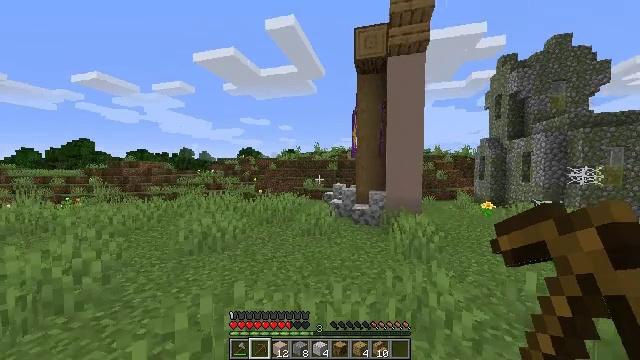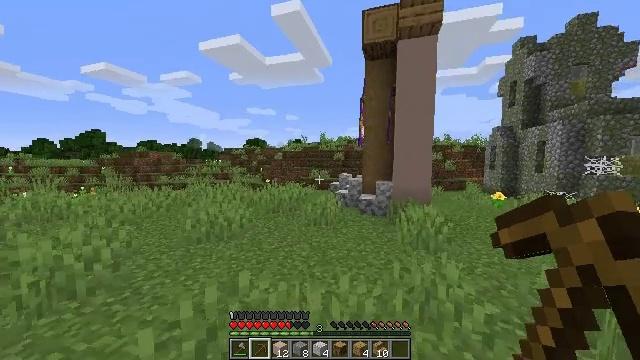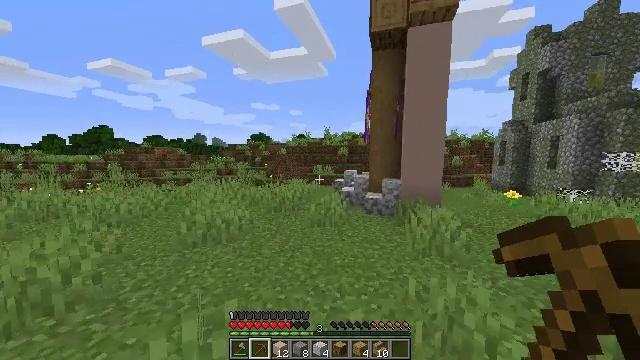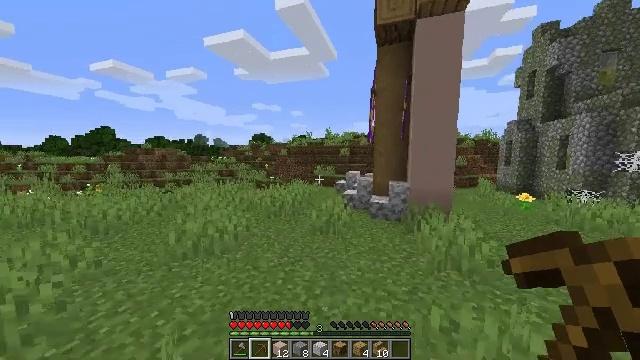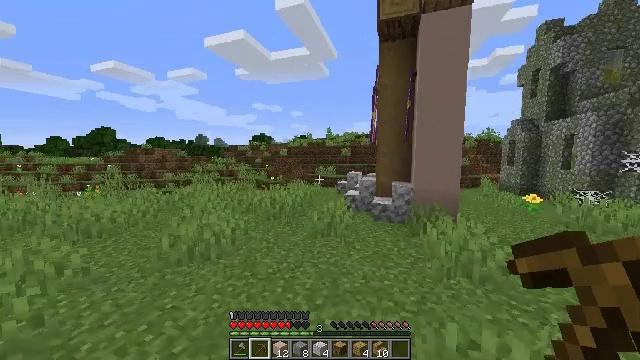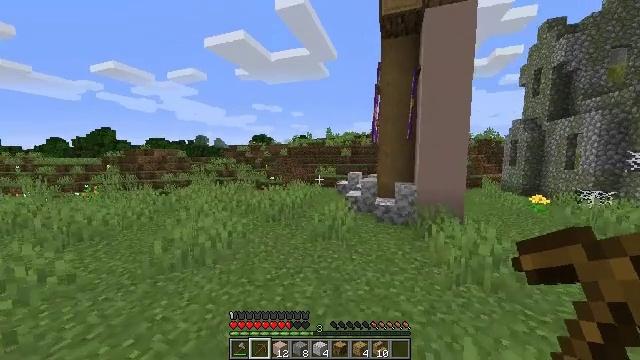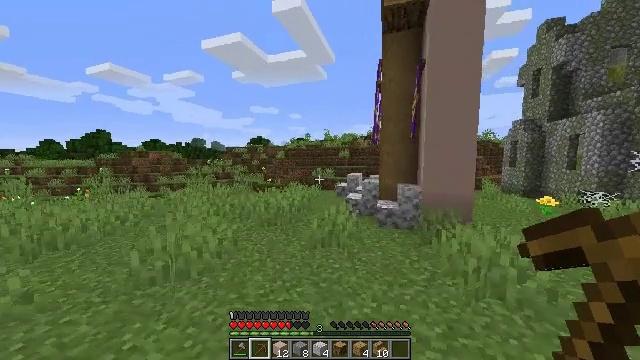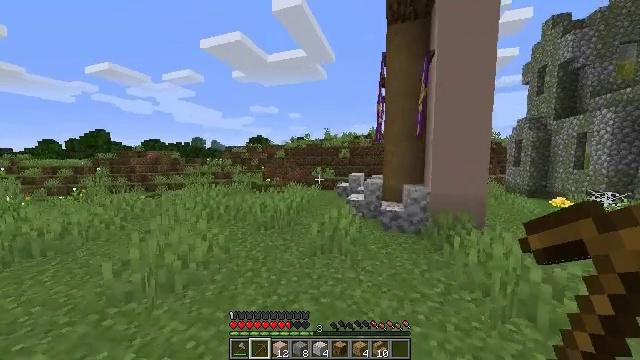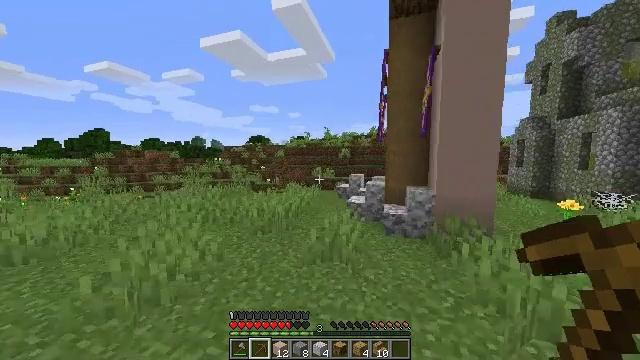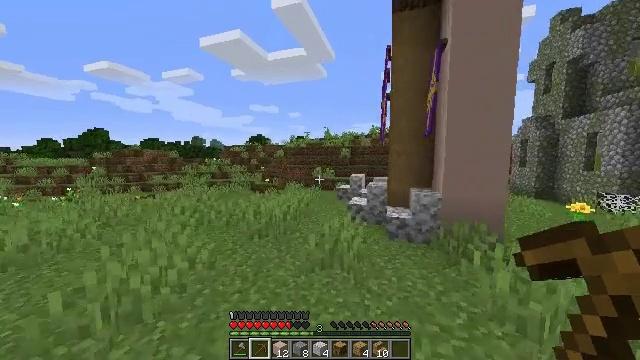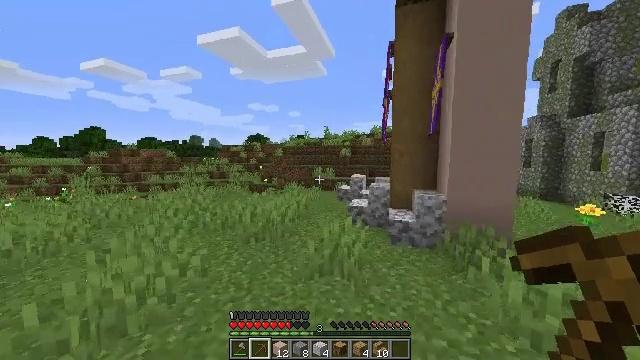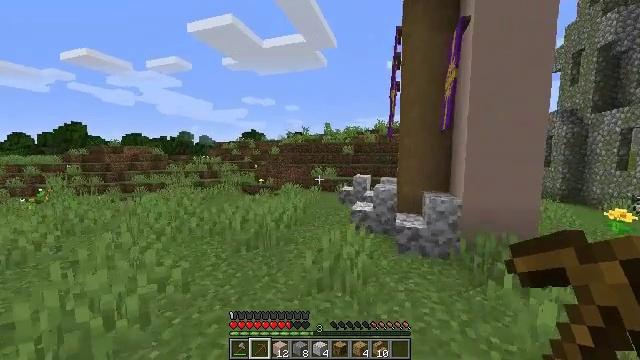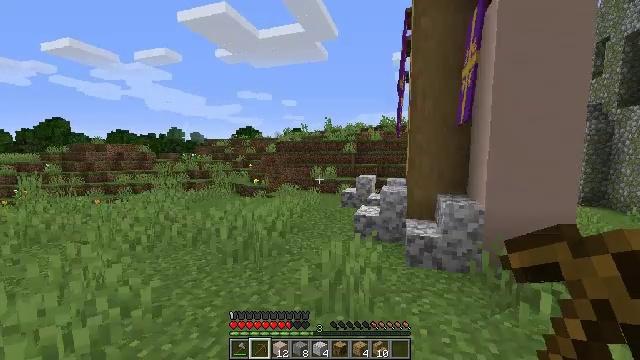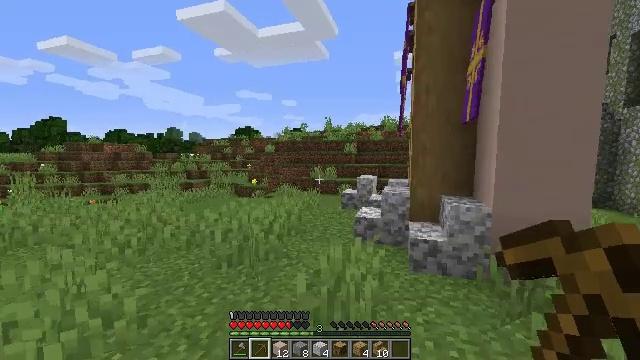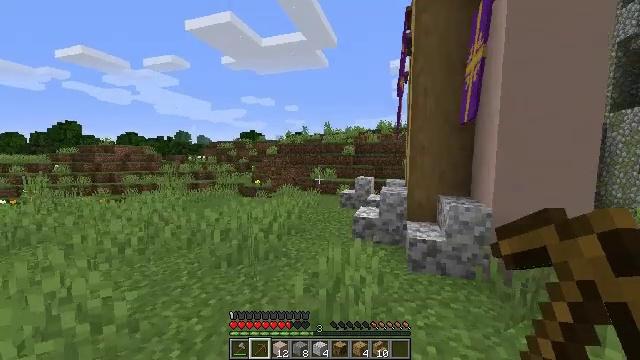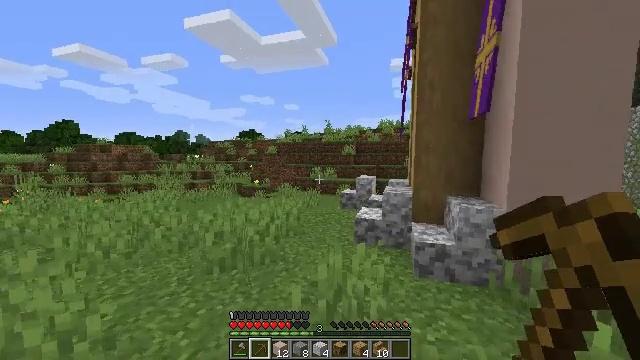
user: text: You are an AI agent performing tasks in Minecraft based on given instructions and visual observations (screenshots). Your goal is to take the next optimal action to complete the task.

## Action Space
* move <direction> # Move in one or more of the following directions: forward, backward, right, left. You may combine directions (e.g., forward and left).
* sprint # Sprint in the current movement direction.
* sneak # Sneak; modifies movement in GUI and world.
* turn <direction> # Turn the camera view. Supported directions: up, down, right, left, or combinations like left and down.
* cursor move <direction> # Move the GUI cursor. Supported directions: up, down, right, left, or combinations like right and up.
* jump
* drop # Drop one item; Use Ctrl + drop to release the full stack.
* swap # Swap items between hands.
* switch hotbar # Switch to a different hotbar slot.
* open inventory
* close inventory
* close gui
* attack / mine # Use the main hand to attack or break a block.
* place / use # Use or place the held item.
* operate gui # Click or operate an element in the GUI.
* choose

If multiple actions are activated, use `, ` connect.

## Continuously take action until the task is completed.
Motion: motion action
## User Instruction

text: Mine the diorite stairs.
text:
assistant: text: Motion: move forward, turn left and down
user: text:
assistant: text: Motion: move forward, turn left and down
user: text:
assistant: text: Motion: move forward
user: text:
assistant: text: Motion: move forward
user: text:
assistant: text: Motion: move forward
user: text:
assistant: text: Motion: move forward
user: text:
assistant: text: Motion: move forward
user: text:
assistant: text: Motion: move forward
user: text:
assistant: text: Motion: no_op
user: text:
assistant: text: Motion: move forward
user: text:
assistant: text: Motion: move forward
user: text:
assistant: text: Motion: no_op
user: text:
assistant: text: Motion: move forward
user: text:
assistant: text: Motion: move forward
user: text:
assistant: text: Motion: move forward
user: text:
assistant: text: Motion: move forward
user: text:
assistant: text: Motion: move forward
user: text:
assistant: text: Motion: move forward
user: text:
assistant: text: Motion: move forward
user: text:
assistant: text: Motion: move forward
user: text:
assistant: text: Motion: move forward
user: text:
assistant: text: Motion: move forward
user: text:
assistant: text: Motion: move forward, turn right and down
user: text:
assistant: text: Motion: move forward, turn right and down
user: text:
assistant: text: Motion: move forward, turn right and down
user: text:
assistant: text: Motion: move forward, turn right
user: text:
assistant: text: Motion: move forward and move left, turn right and down
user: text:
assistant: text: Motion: move forward and move left, turn right and down
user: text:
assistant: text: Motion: move forward and move left, turn right and down
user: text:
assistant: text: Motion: move forward and move left, turn right